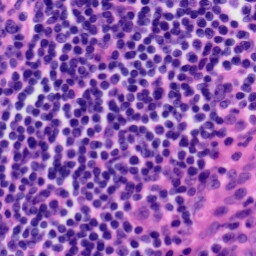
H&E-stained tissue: Tonsil